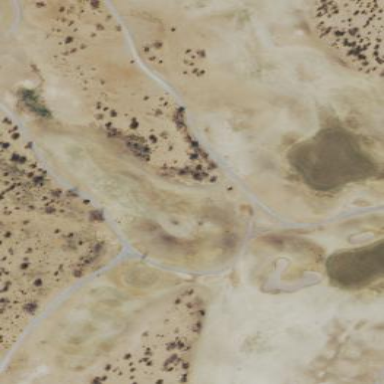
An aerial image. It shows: Grassy area designated as golf tee.